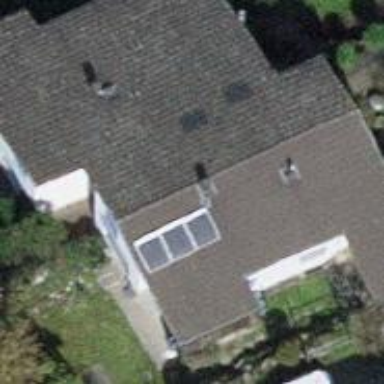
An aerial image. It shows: Semidetached house with tile roof.